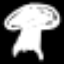
Label: mushroom